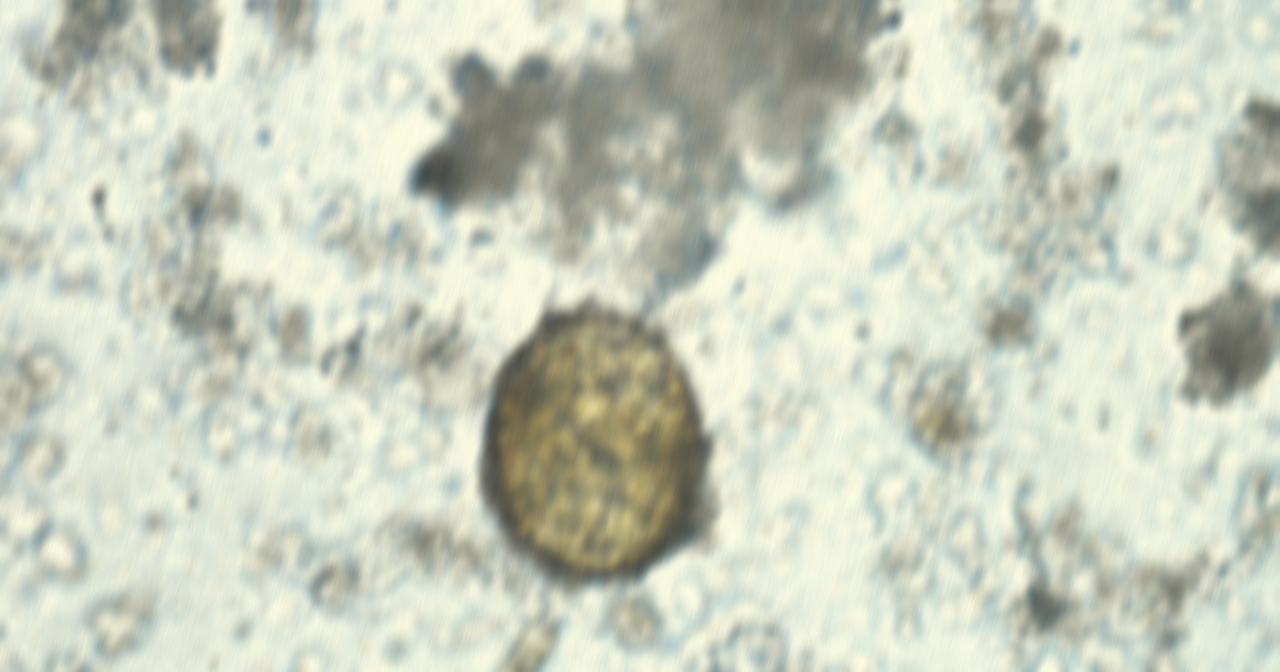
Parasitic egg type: Ascaris lumbricoides